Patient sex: M
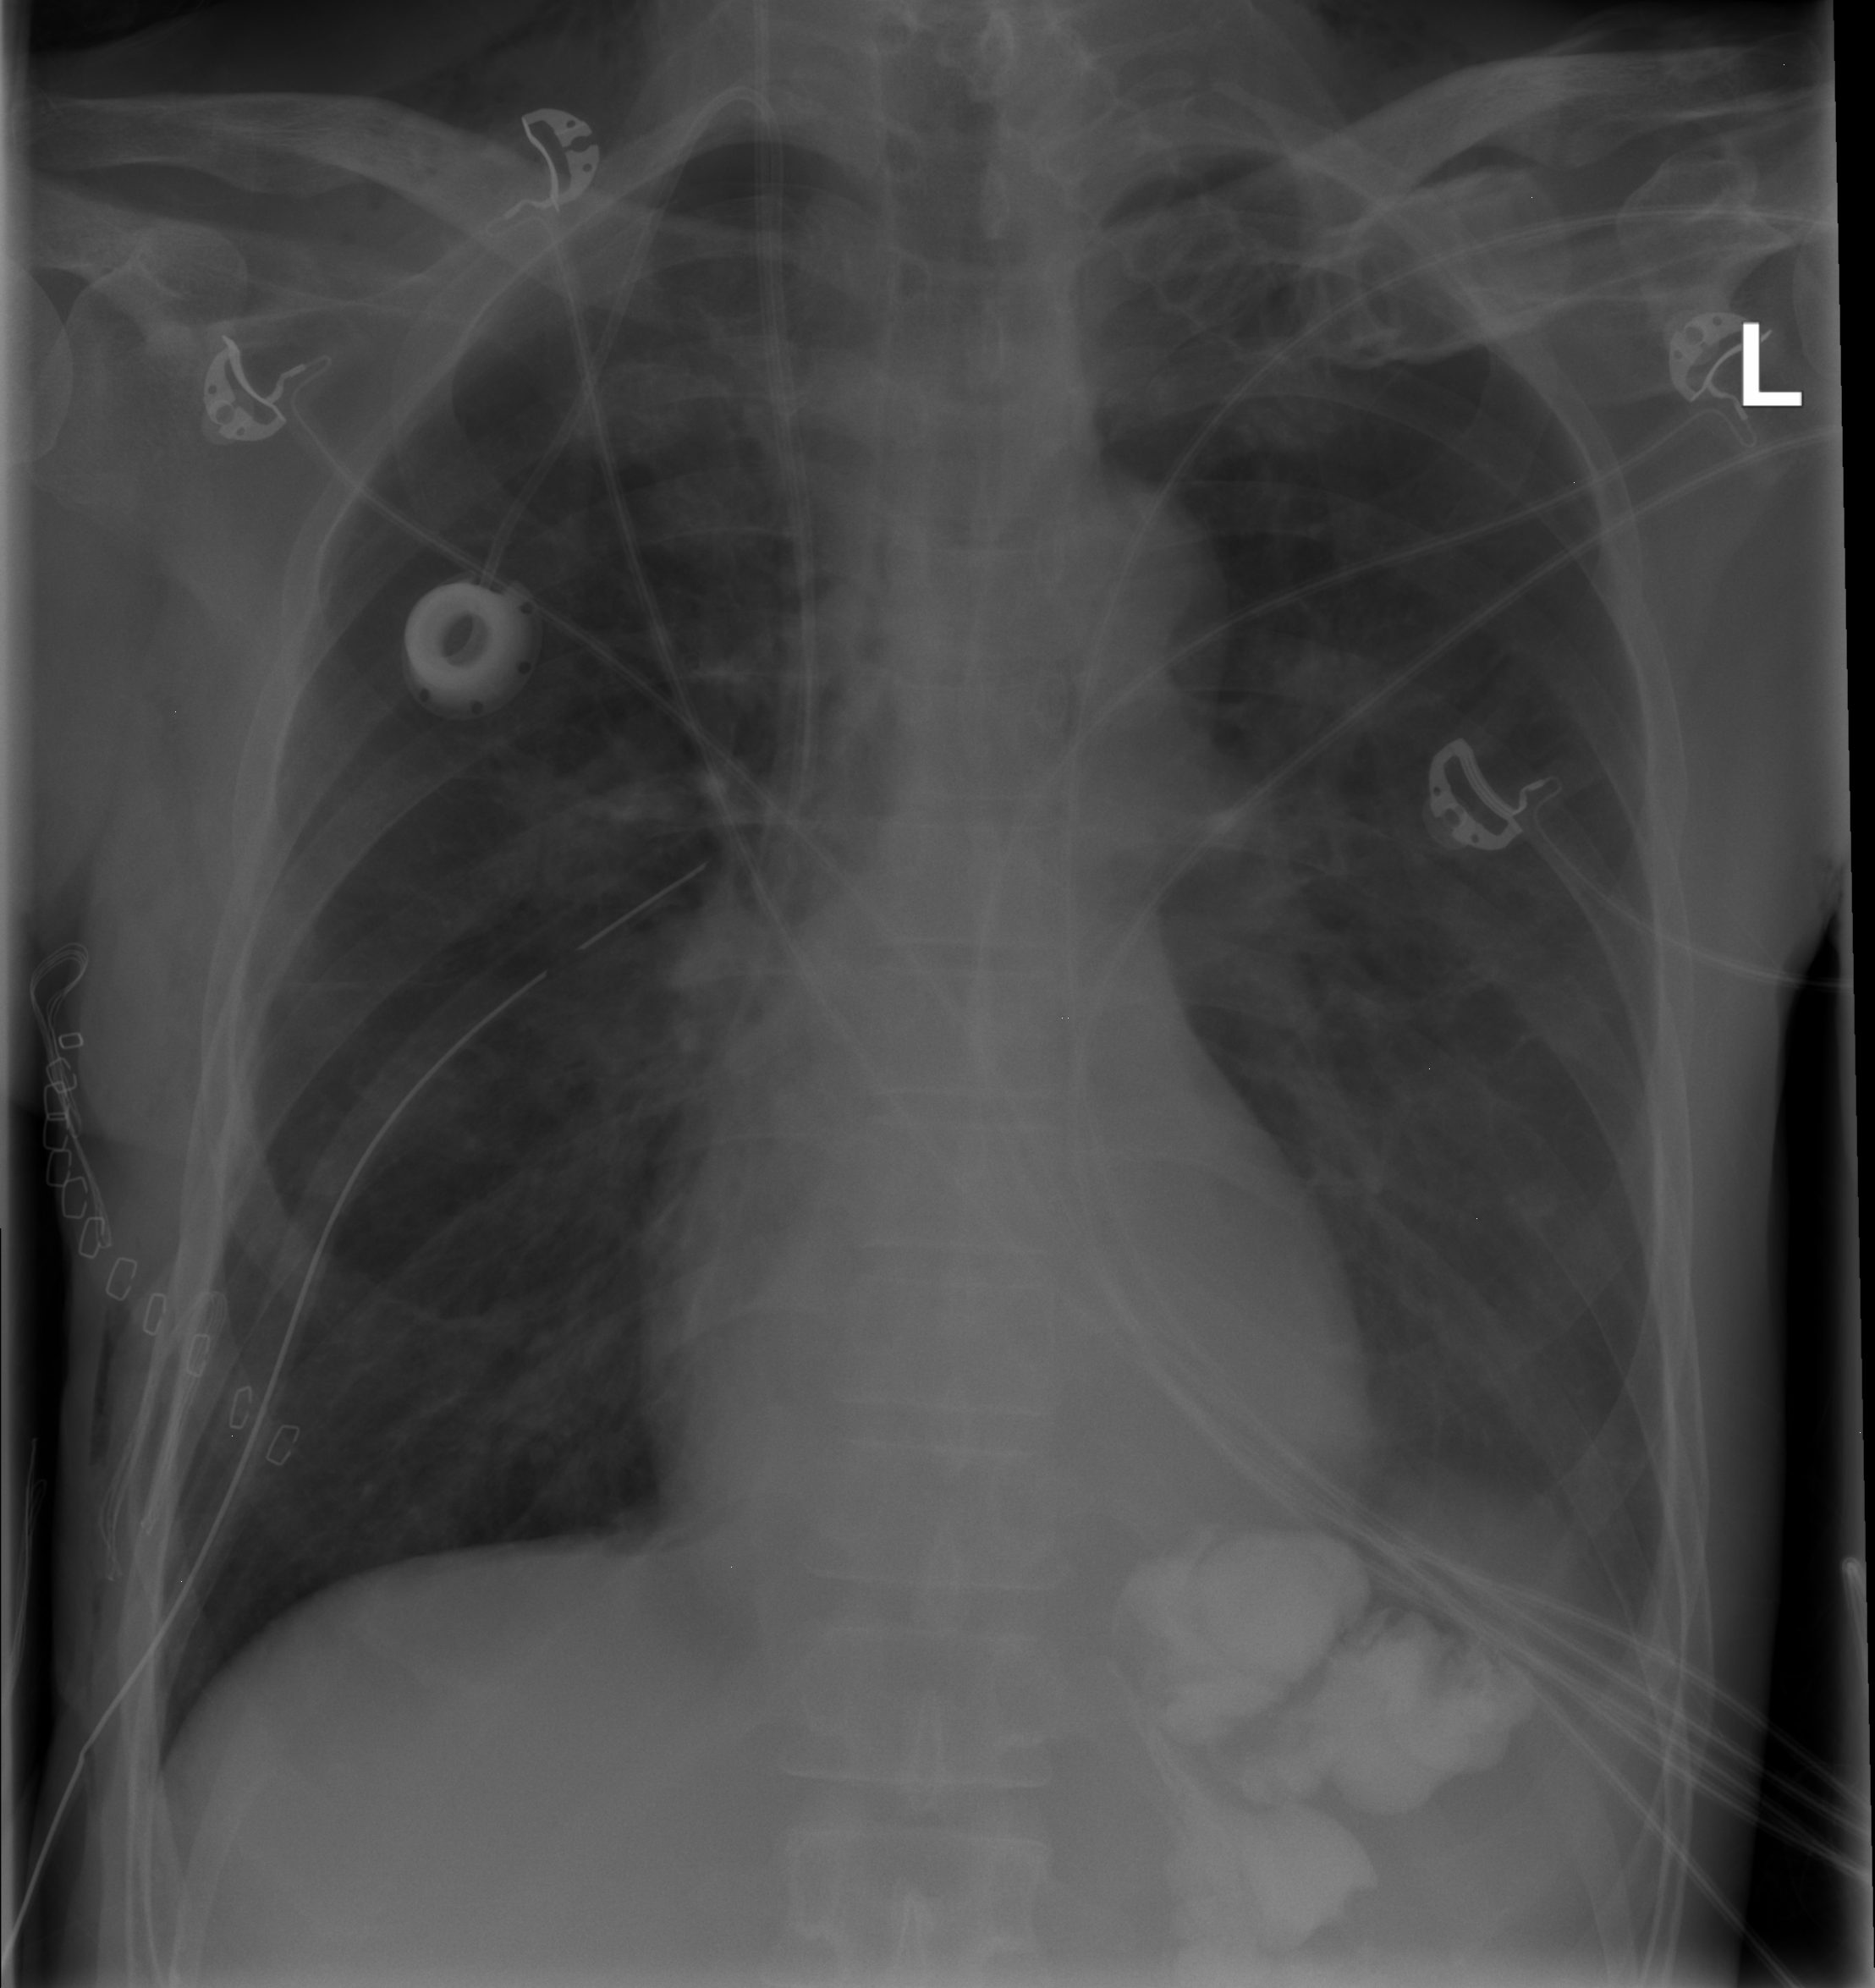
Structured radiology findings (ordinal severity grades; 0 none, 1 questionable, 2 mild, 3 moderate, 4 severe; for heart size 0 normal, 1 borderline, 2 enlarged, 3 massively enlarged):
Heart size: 0
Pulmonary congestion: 0
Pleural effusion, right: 0
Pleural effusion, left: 1
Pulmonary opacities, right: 0
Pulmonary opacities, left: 0
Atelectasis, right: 0
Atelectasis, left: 1